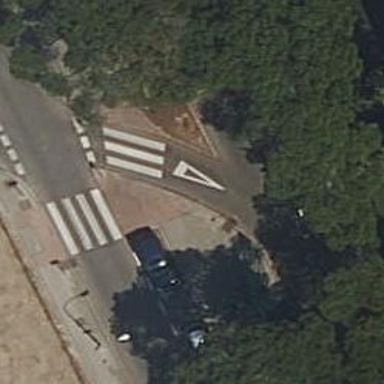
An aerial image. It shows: Zebra crossing on the road.